Field crop: maize
Growth stage: 1
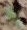
Species: datura